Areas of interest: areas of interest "Century Lotus Tennis Center"
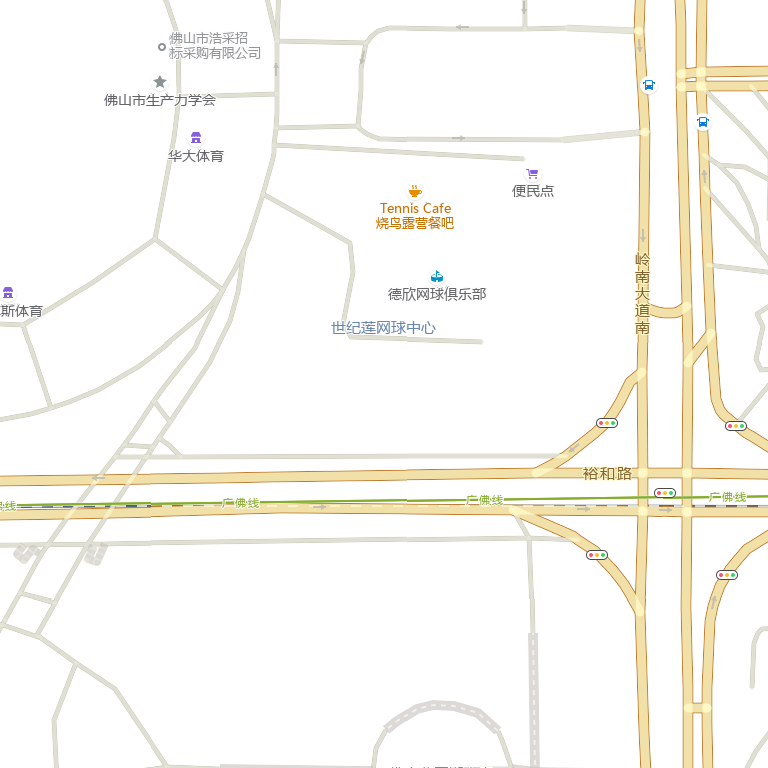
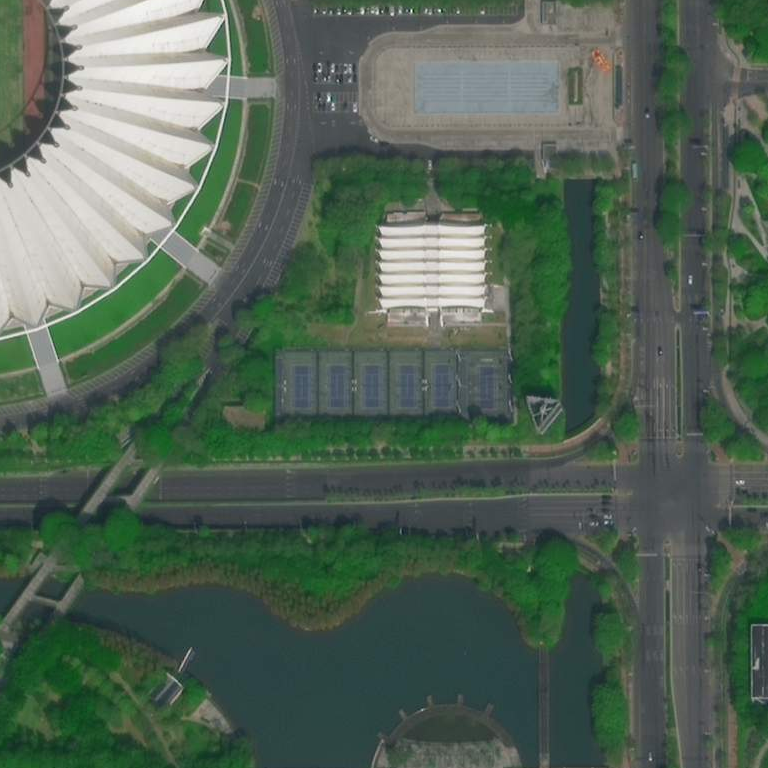